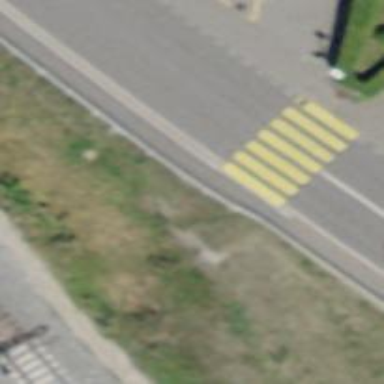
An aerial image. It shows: Uncontrolled footway crossing with markings.